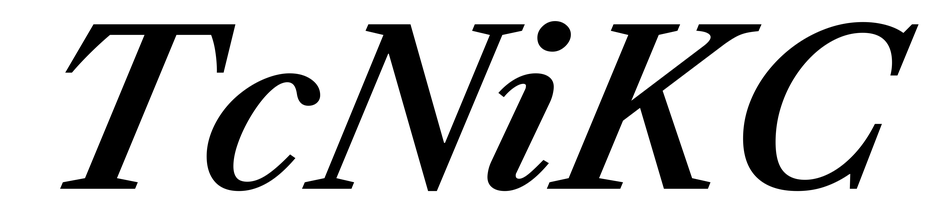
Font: LibreCaslonText-Italic_SemiBold_Italic